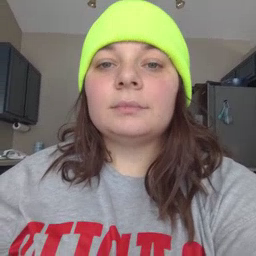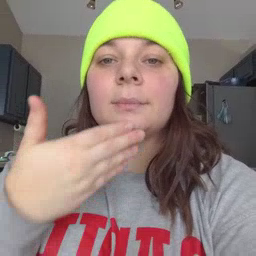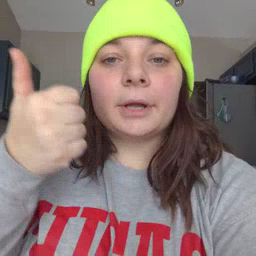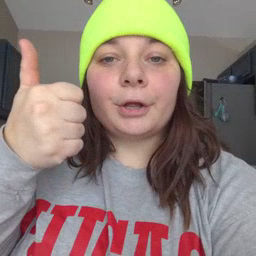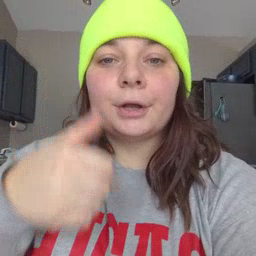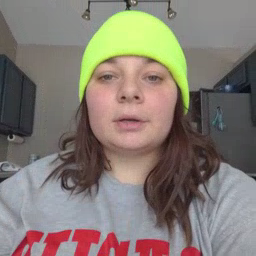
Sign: better